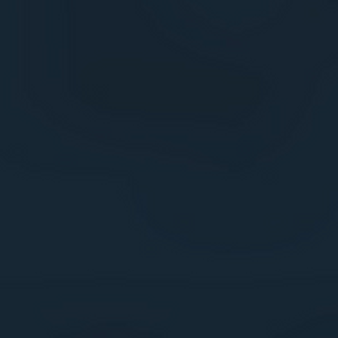
Label: other